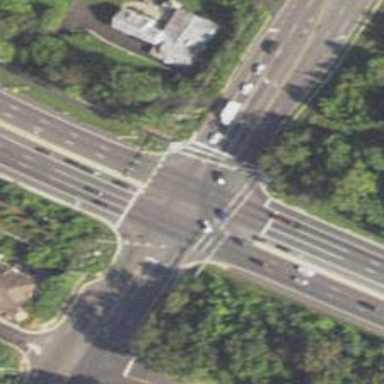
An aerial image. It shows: Marked crossing on asphalt cycleway road.